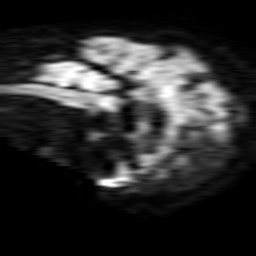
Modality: TRACE
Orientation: sagittal
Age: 82
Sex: male
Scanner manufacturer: philips
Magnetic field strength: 1.5 T
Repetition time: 4.812 s
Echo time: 0.07764 s